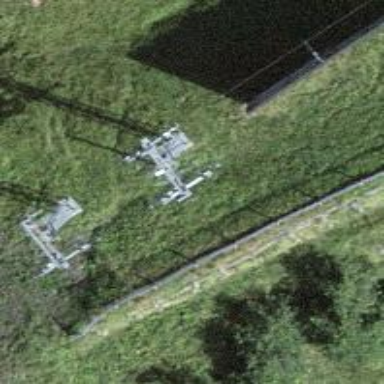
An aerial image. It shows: Pylon used for aerialway.